Interaction volume radius: 5 \u00c5
Interaction volume height: 35 \u00c5
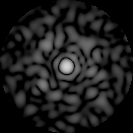
Disorder parameter: 0.7862